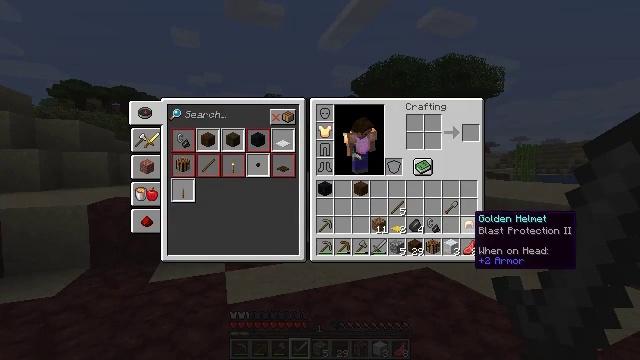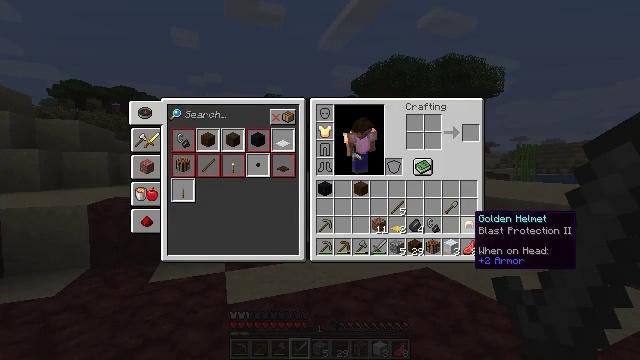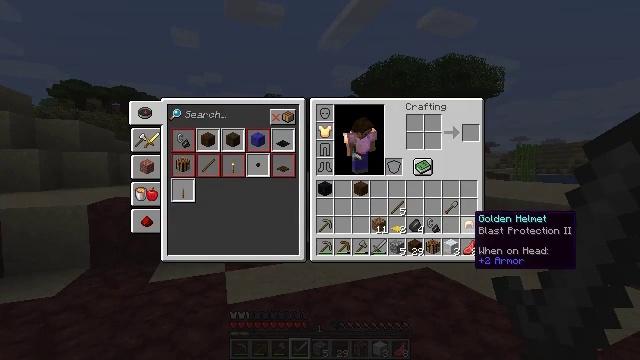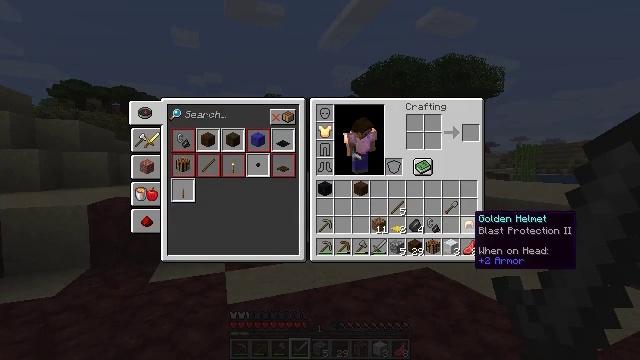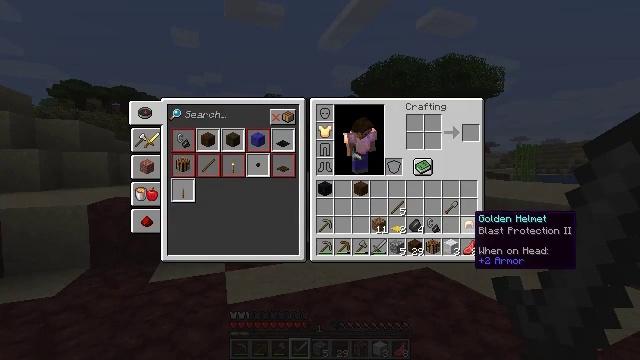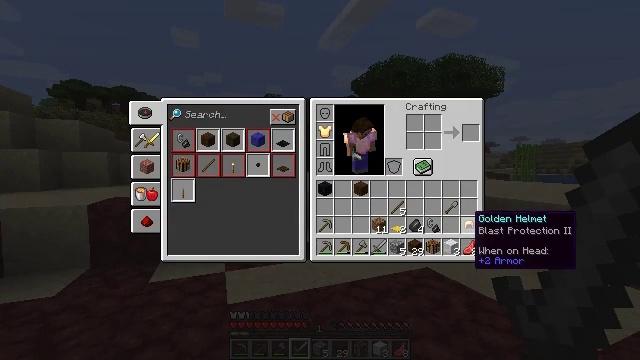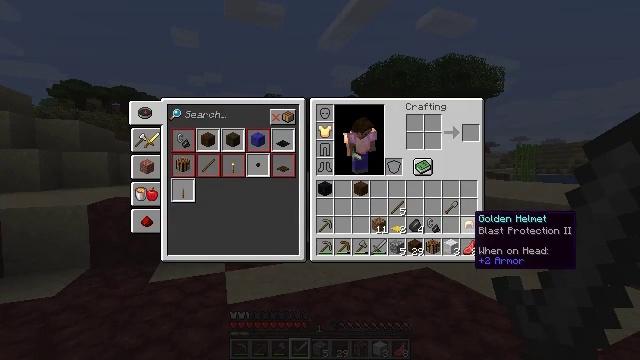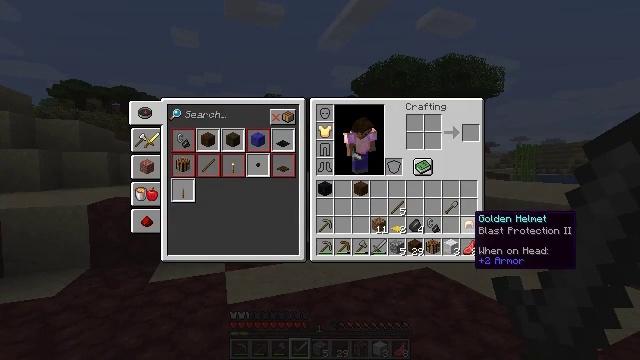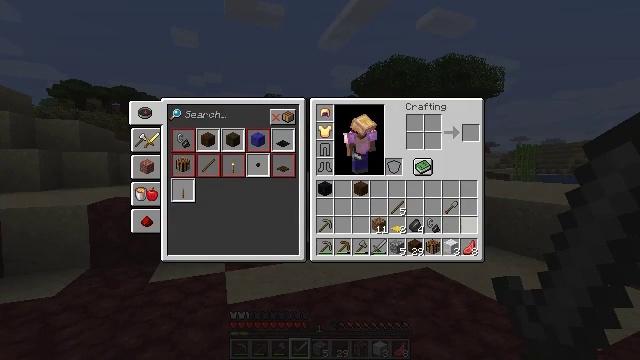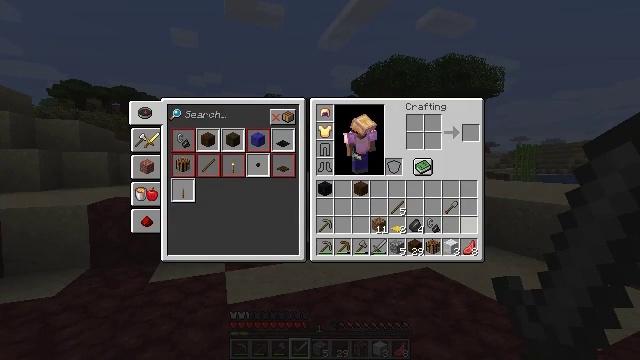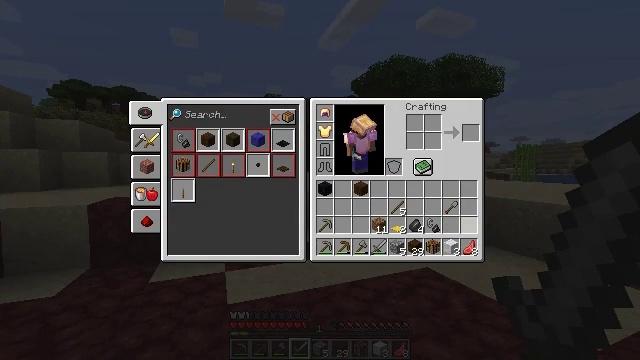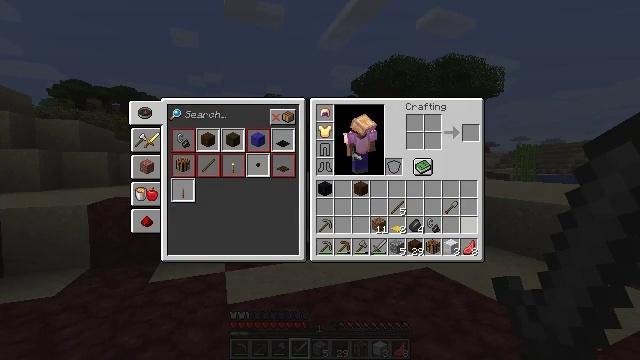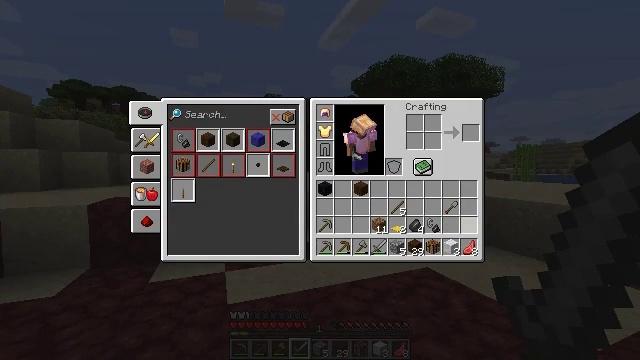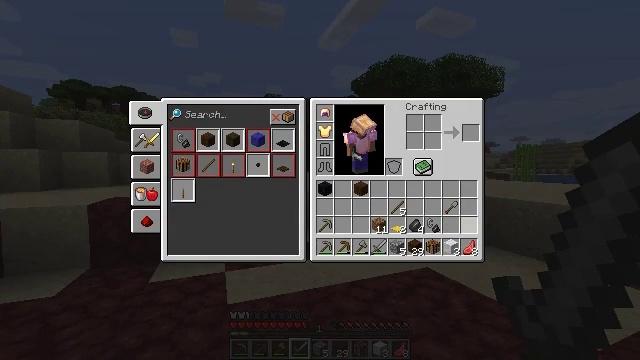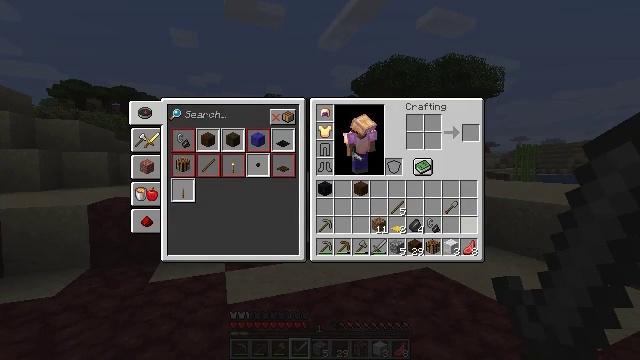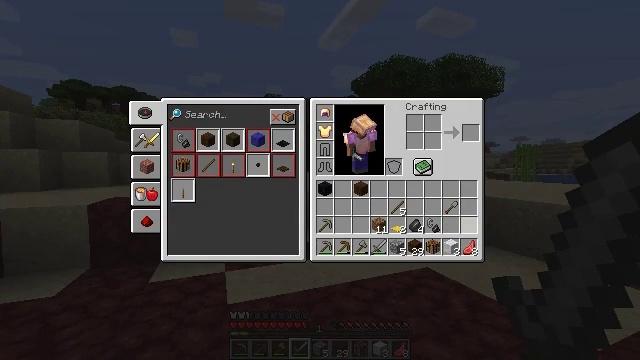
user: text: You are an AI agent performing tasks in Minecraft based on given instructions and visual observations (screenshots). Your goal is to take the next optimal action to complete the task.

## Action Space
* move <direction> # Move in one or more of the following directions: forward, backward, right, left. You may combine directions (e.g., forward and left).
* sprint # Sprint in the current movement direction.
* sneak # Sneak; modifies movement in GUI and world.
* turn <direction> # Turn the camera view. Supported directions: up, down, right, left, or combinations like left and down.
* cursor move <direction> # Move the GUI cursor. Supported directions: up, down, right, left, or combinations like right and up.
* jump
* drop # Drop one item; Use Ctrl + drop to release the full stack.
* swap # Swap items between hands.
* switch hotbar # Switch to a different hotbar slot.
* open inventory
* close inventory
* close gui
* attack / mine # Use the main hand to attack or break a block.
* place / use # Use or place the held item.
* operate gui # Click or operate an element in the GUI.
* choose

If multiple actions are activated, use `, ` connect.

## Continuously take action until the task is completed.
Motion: motion action
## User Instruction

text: Collect sand to make glass.
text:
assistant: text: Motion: sneak
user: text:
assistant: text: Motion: sneak
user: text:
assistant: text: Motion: sneak
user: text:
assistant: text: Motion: sneak
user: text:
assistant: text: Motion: sneak
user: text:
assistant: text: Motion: sneak
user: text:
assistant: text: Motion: sneak
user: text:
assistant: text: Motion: sneak, operate gui
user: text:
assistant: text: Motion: sneak, operate gui
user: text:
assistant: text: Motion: sneak, operate gui
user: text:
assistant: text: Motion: sneak, operate gui
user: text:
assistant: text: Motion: sneak, operate gui
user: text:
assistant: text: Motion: sneak
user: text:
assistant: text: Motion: sneak
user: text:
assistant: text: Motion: sneak
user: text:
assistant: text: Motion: sneak
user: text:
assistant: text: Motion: sneak
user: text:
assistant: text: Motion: sneak
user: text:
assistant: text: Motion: no_op
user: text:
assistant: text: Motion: no_op
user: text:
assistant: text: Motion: no_op
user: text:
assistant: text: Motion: turn right
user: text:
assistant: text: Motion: turn right
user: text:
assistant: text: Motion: turn right and up
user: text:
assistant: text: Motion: turn right
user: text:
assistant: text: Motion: move forward
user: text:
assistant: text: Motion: move forward
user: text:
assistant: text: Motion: move forward
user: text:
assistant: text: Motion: move forward, sprint
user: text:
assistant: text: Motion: move forward, sprint